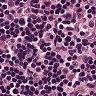
Metastatic tissue present: no